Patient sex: F
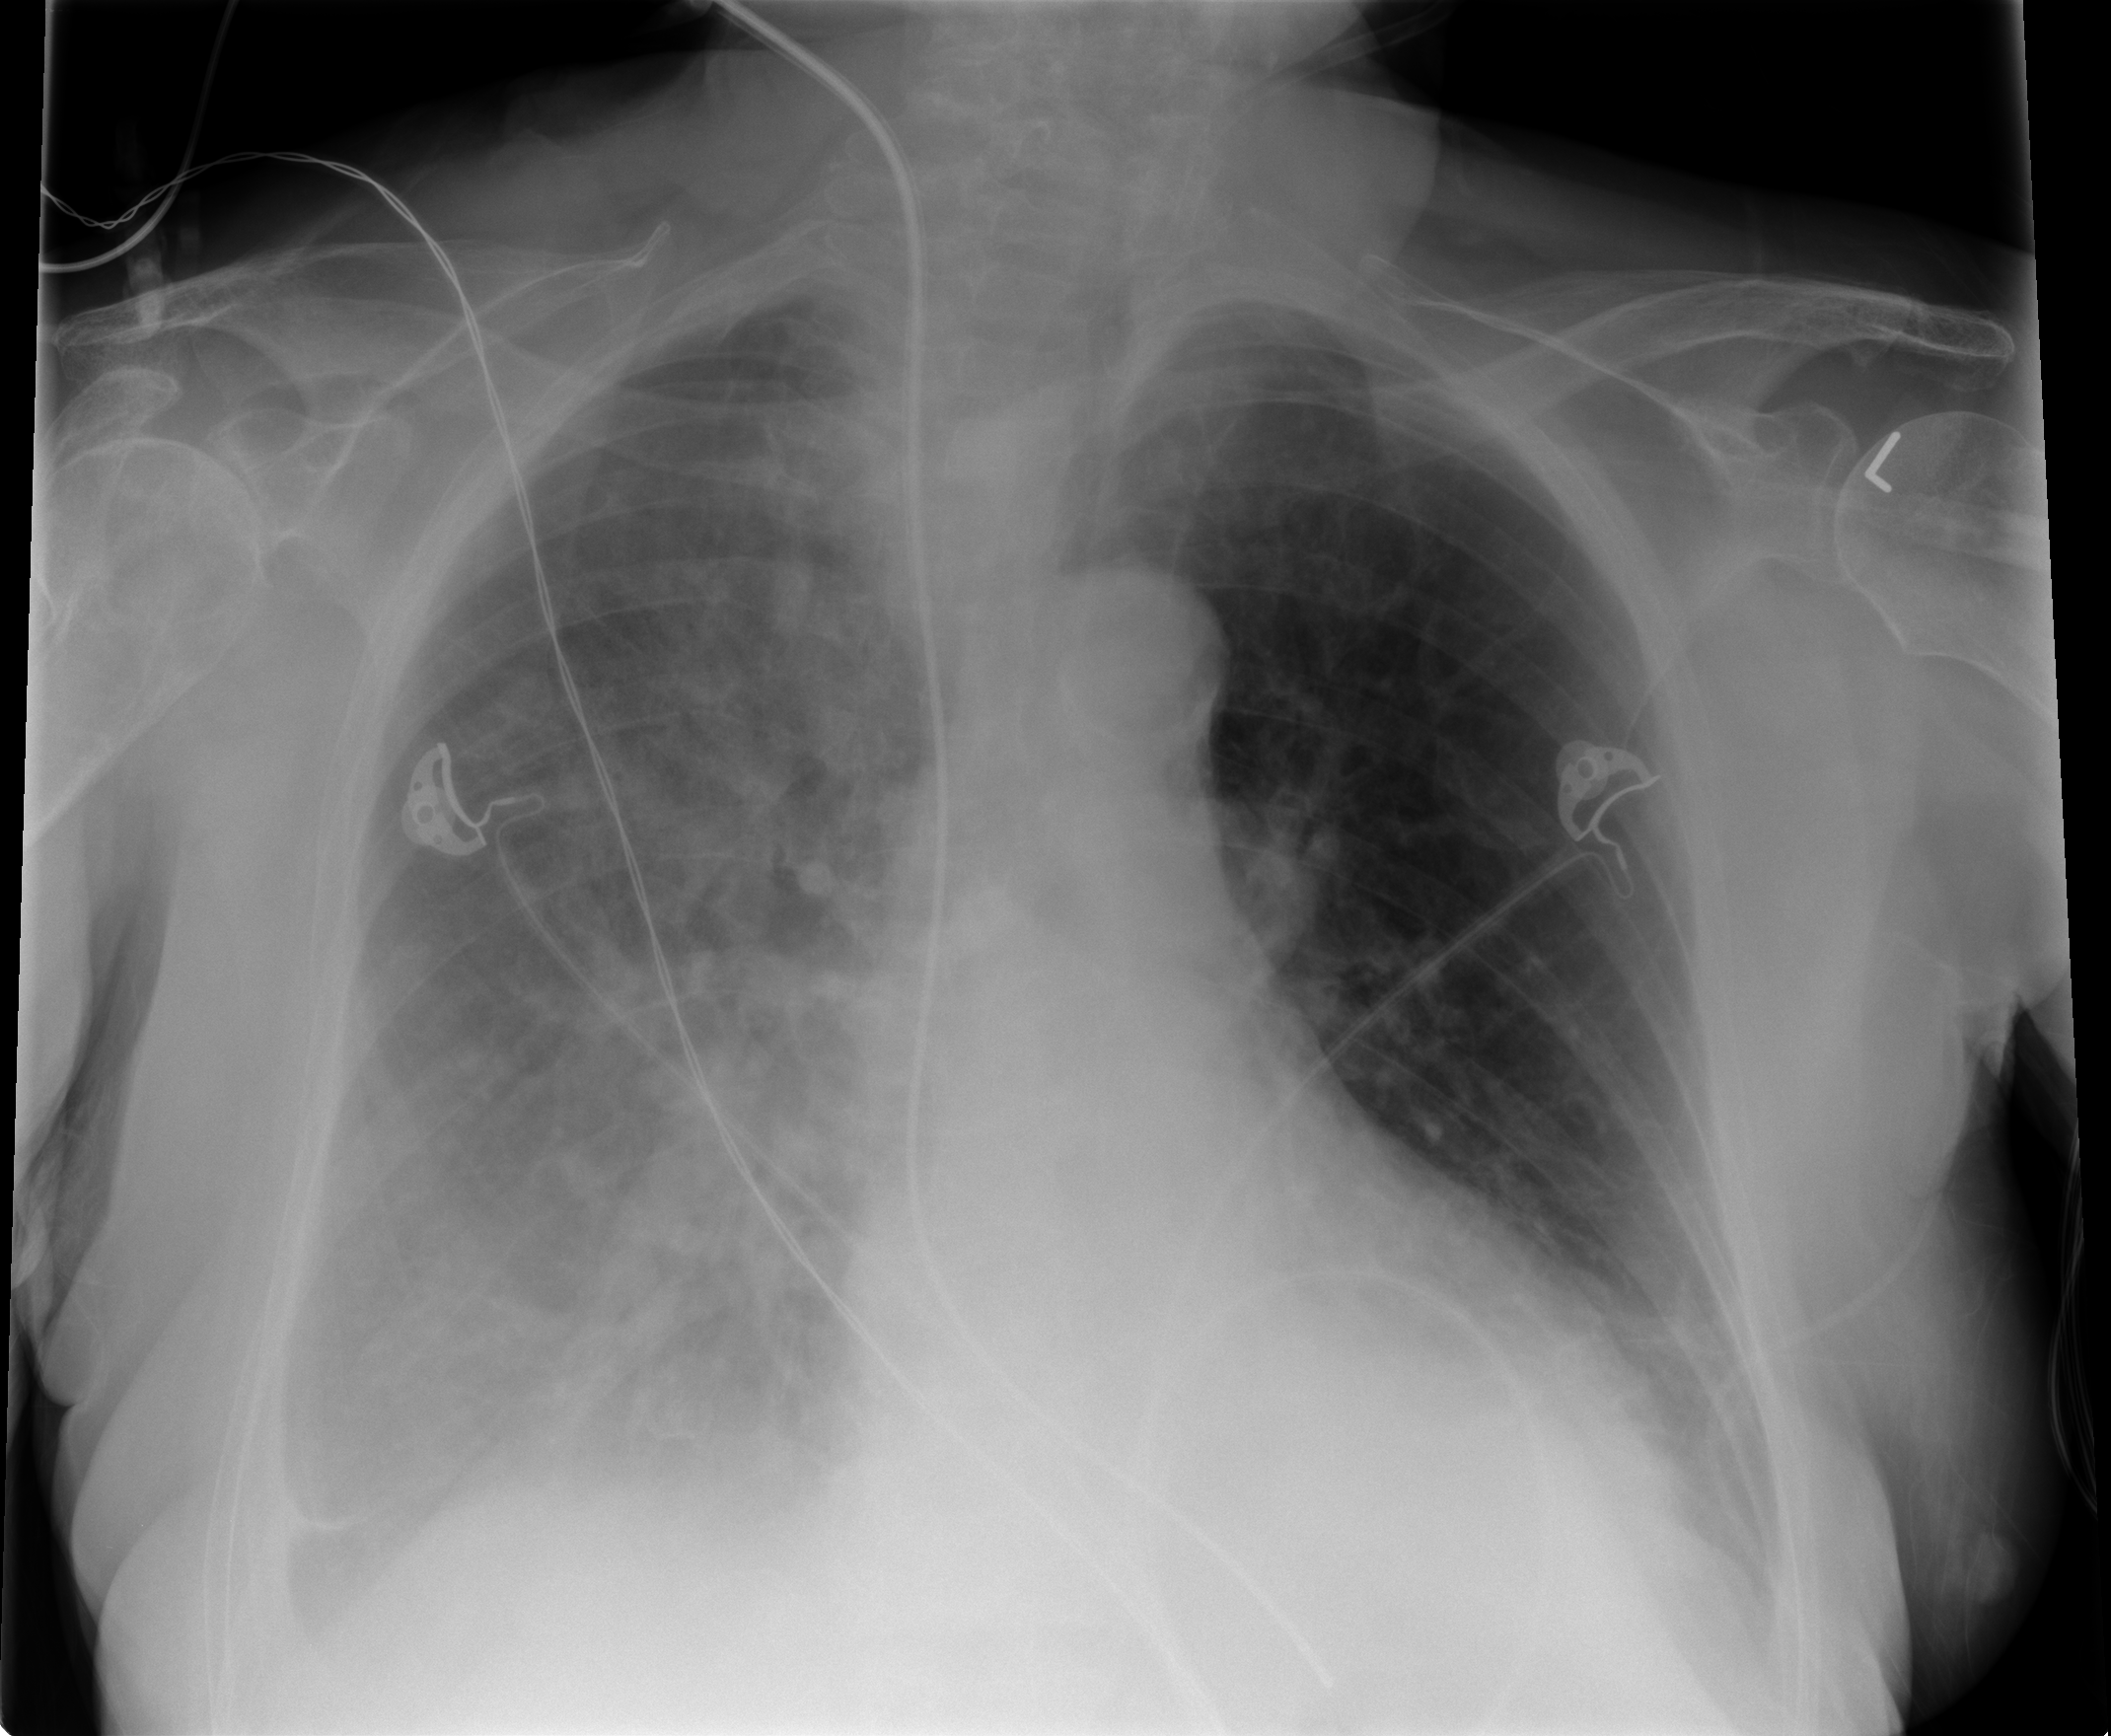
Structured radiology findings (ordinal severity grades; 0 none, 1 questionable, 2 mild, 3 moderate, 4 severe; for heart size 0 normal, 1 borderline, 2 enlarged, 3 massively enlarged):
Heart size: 0
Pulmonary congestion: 1
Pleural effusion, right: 3
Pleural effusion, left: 1
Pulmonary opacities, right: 3
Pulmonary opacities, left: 0
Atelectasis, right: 2
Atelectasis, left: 2